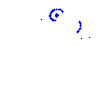
Particle: proton